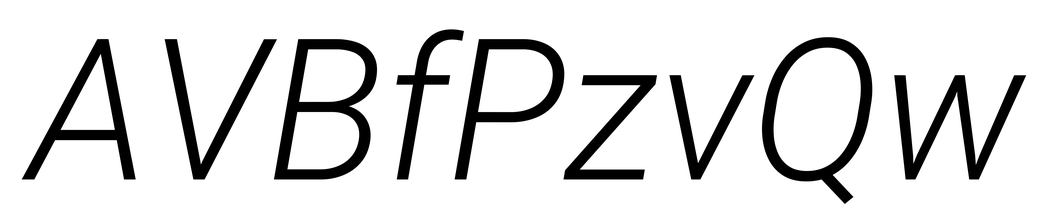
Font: Roboto-Italic_Light_Italic